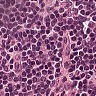
Metastatic tissue present: no